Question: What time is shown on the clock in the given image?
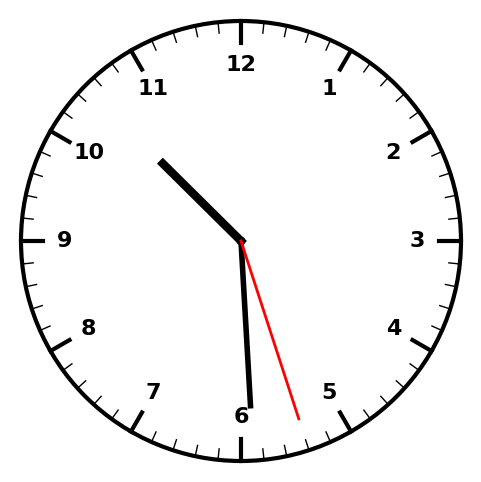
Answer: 10:29:27